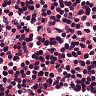
Metastatic tissue present: no